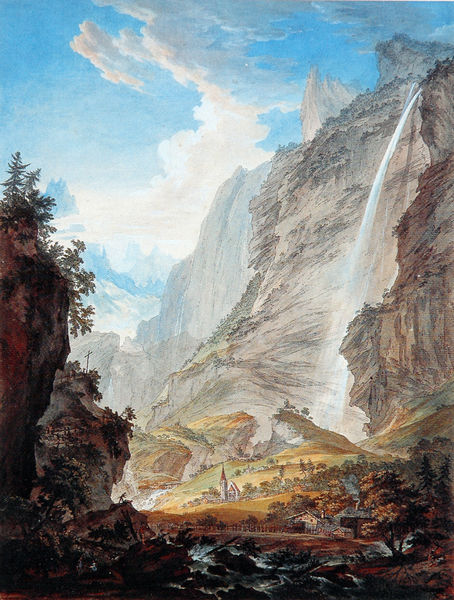
Titel: Der Staubbachfall im Lauterbrunnental
Künstler: Joseph Anton Koch
Standort: Stuttgart
Institution: Staatsgalerie, Graphische Sammlung
Schlagwörter: baum, berg, blau, dunkel, felsen, gemälde, gott, himmel, schatten, wasser, weiß, wolken, bäume, fluss, gelb, grün, kirchturm, landschaft, ocker, see, stadt, braun, grau, holz, licht, orange, schwarz, straße, eis, gras, haus, rot, schnee, weg, wiese, wolke, zaun, beige, malerei, wand, stein, steine, bild, öl, bach, erde, häuser, hügel, mühle, natur, busch, büsche, hütte, kirche, rauch, sonne, sträucher, land, pflanze, pflanzen, tal, wald, wasserfall, kamin, kirchturmspitze, schornstein, turm, hellblau, ansicht, ort, abhang, berge, fels, gebirge, gipfel, gletscher, hang, klippen, steilhang, dorf, luftperspektive, schlucht, steil, romantik, tannen, ölgemälde, erhaben, klippe, aufsicht, ortschaft, kirchenturm, kreuz, wandern, alpen, rinnsal, schweiz, fichte, tanne, österreich, romantisch, wanderer, religiös, kapelle, nadelbäume, fichten, nadelwald, heroisch, koch, gebierge, klamm, wanderweg, schroff, sonneneinfall, abstieg, tein, gipfelkreuz, kriche, weiler, krauz, felsgestein, erhabenheit, eolke, verbläuen, holtz, gebirger, kirschturm, blwasserfall